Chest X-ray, AP view. Patient: 54 years old, sex M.
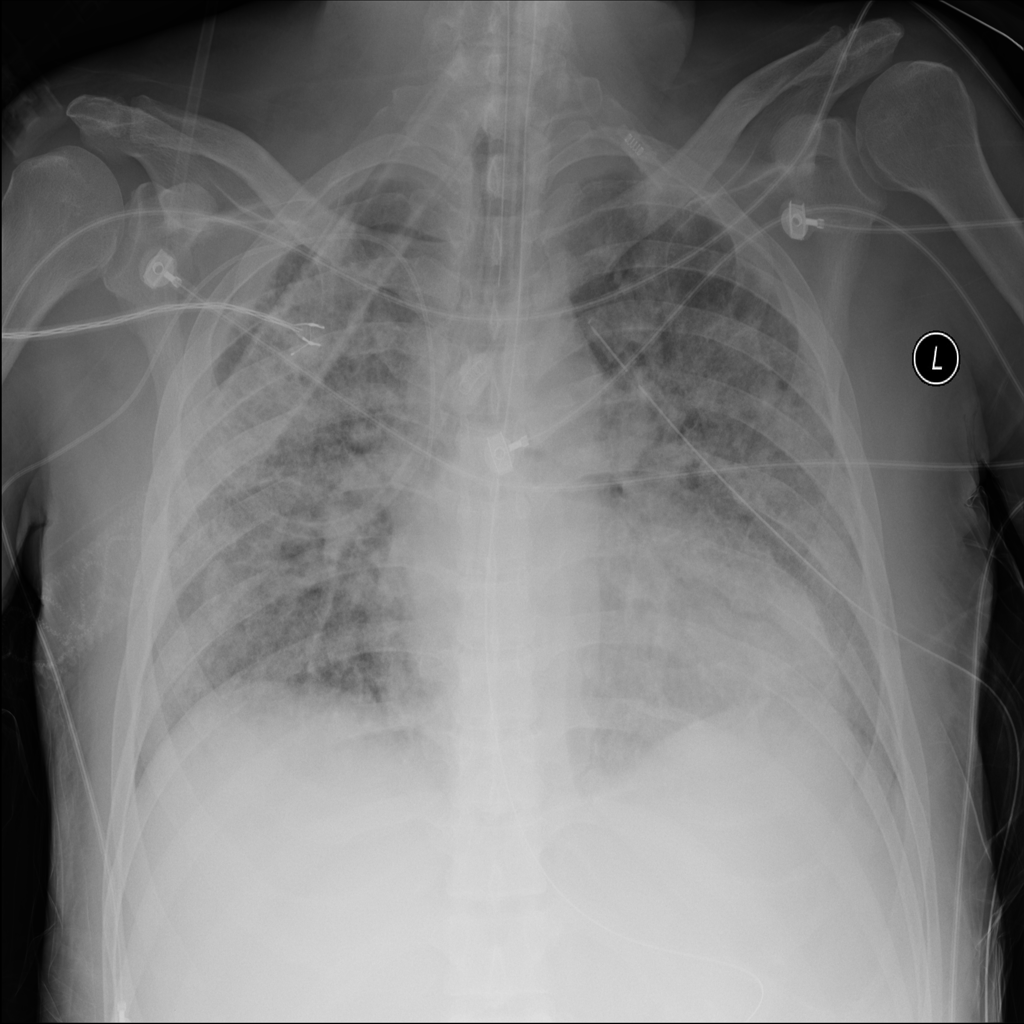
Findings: No Finding